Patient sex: F
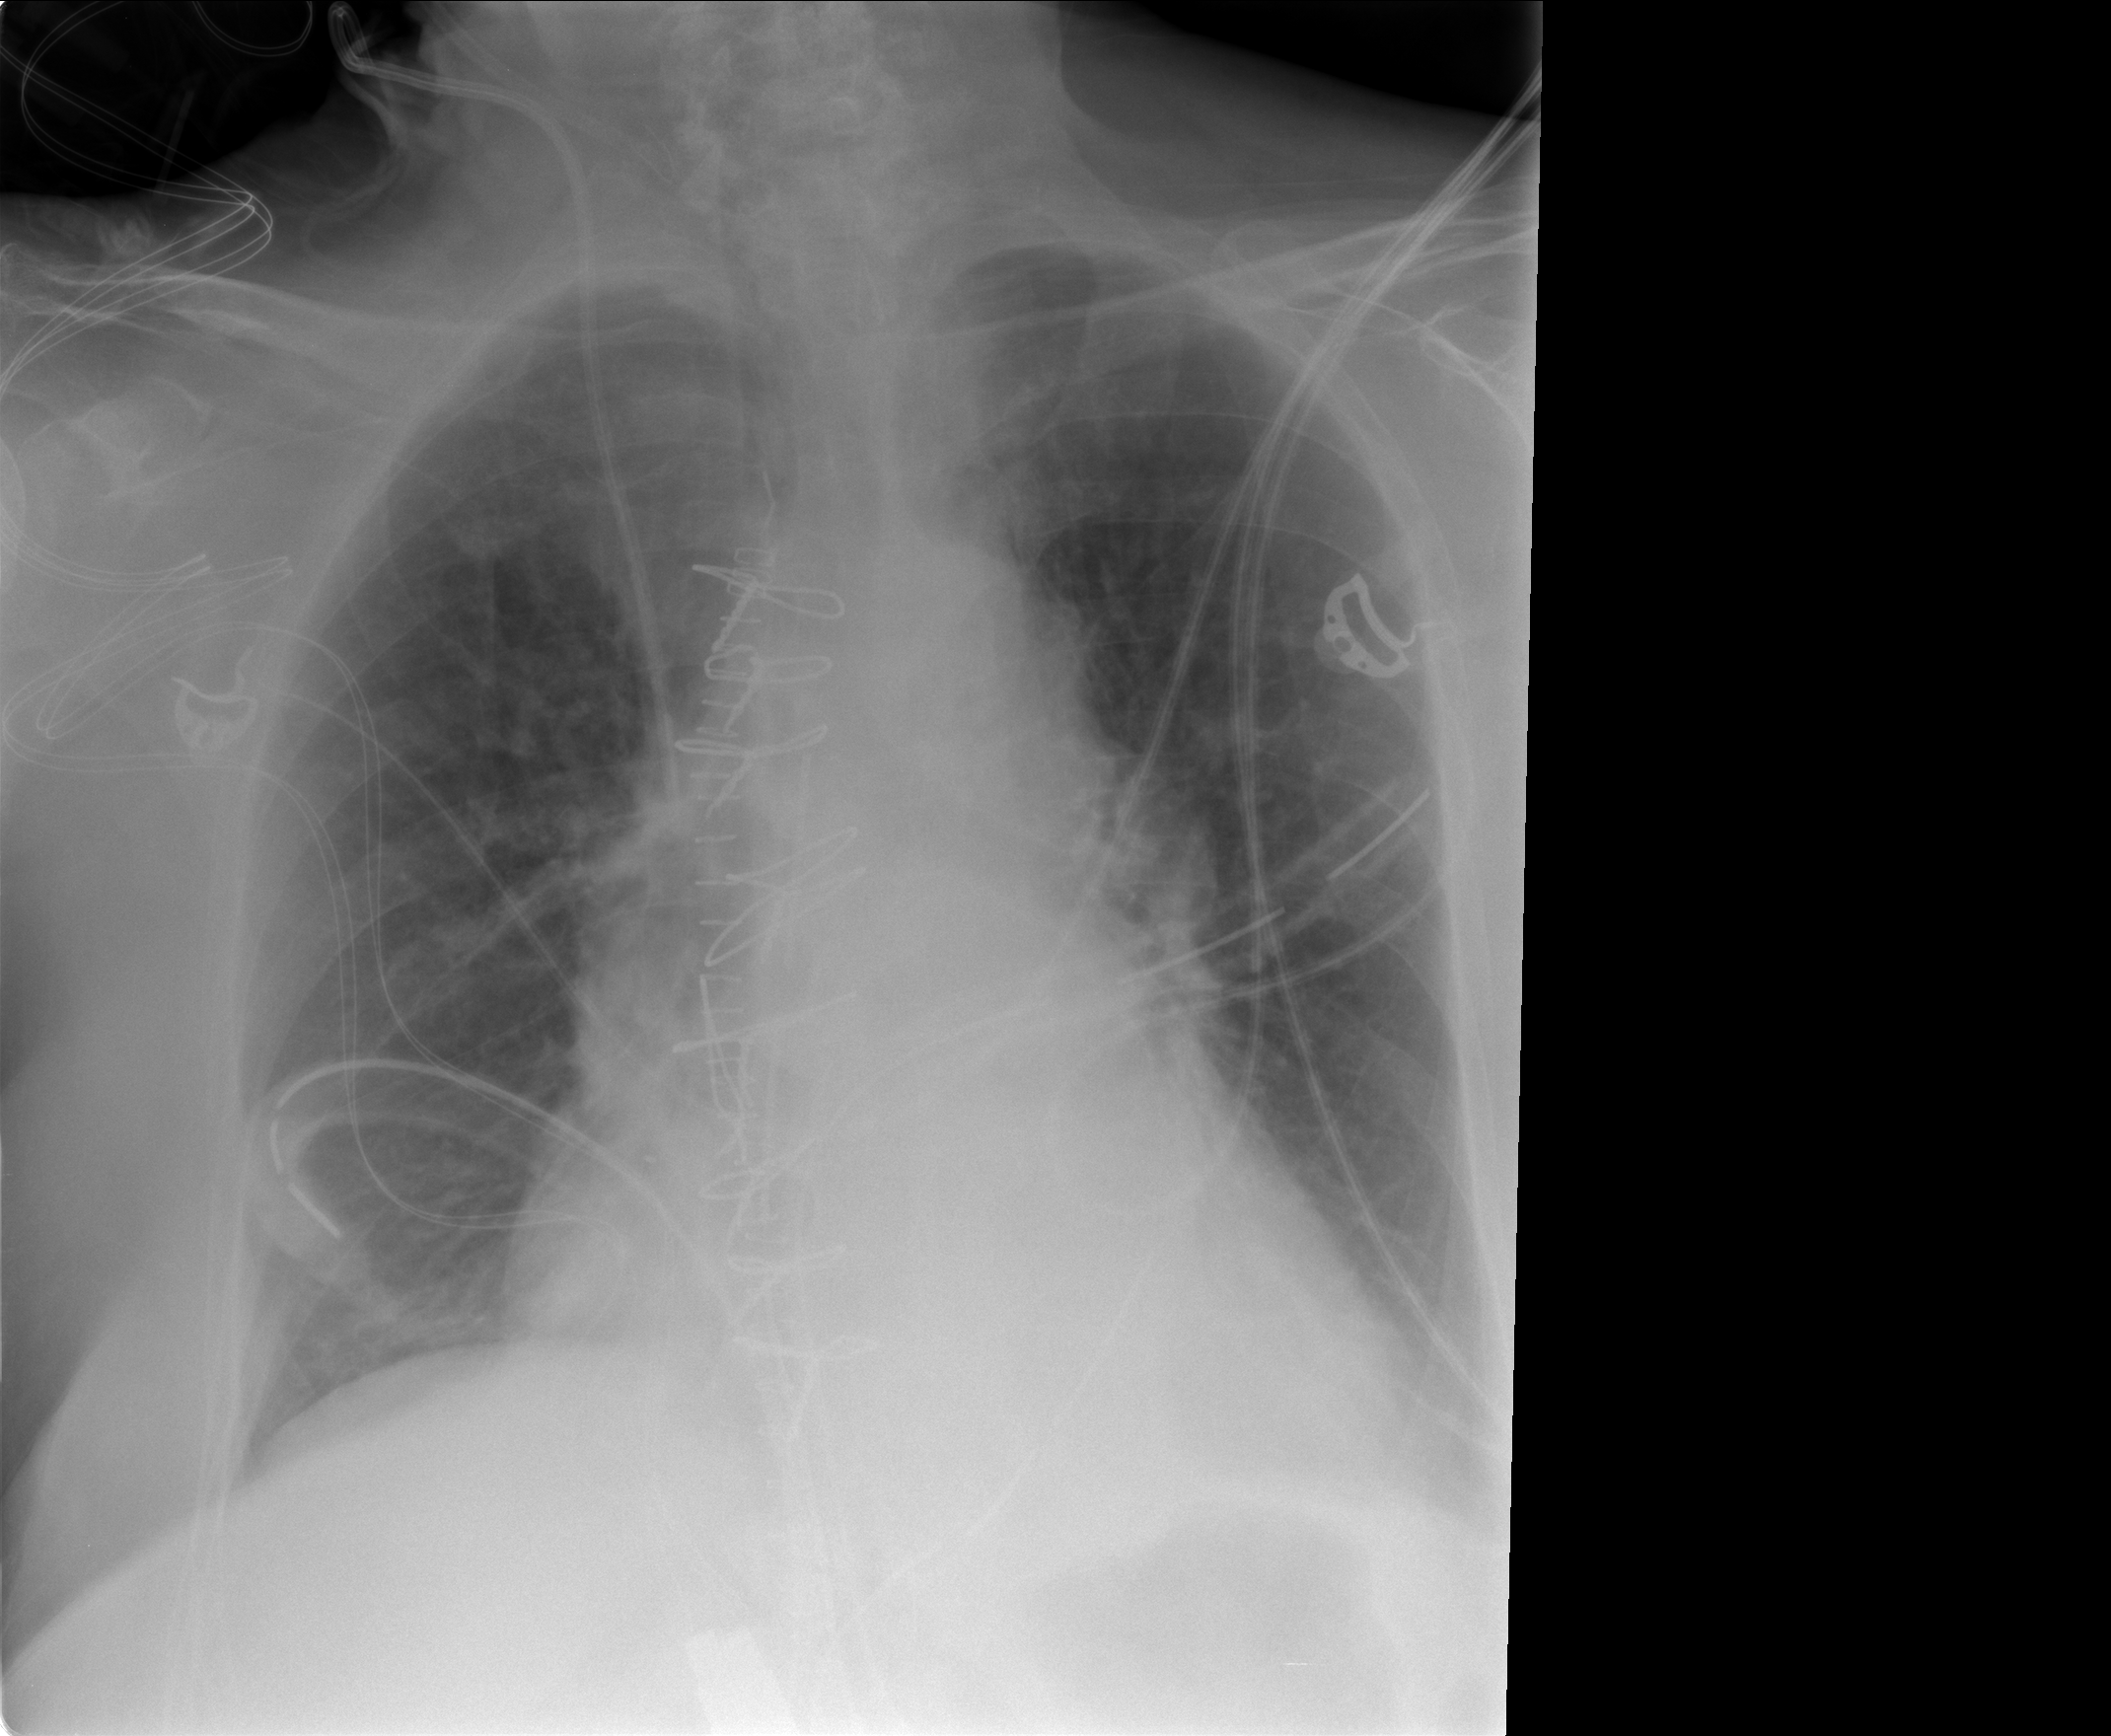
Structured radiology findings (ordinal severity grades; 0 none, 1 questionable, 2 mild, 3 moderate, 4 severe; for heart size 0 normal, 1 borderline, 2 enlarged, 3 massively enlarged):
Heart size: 2
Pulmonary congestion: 0
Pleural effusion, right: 0
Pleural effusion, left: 0
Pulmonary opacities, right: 0
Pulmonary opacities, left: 0
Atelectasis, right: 2
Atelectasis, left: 2